Aerial crown-view tile of a tropical tree (Barro Colorado Island, Panama), acquired 20240813:
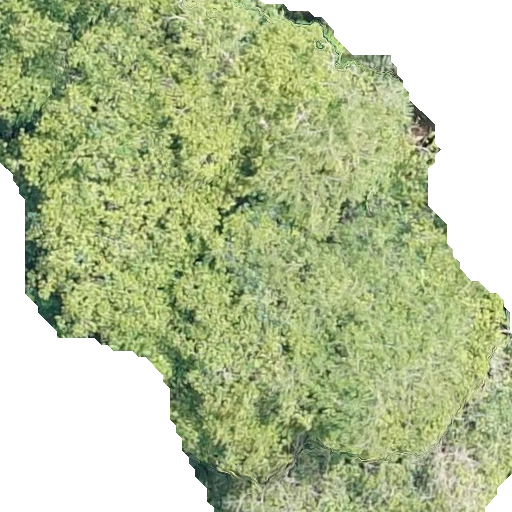
Species: Tachigali panamensis
GBIF accepted scientific name: Tachigali panamensis
Crown area: 353.497 m²